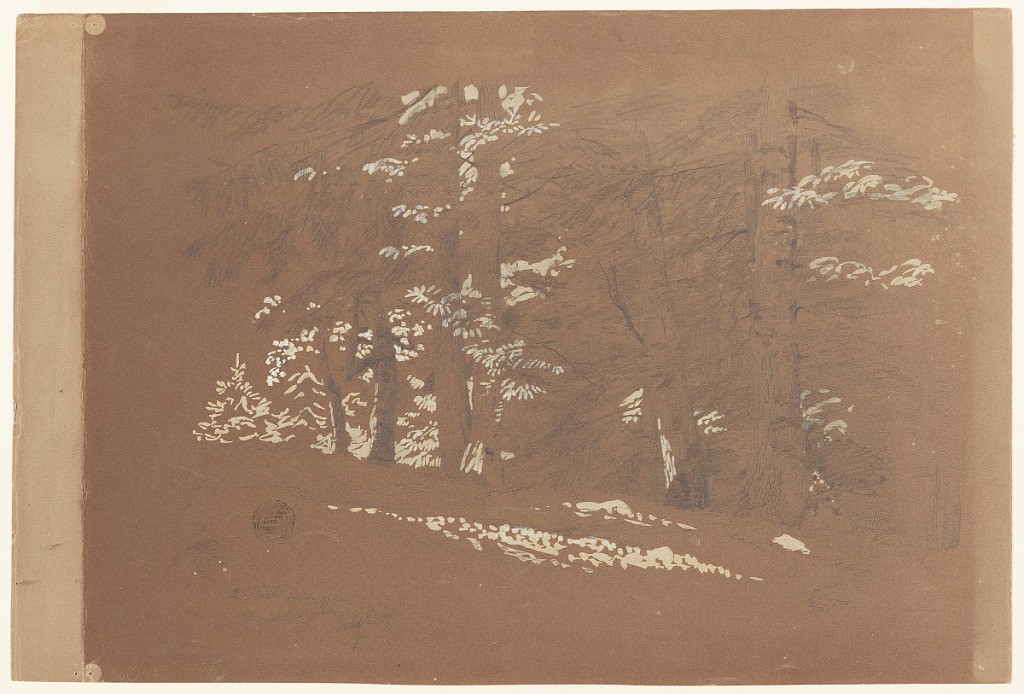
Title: Grove of Evergreens near Berchtesgaden, Bavaria (Germany)
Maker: Frederic Edwin Church, American, 1826–1900
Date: June - August 1868
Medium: Graphite and white gouache on brown wove paper
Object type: drawing
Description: Landscape and botanical sketch showing a view of at least seven evergreen trees grouped together on a hillside near Berchtesgaden, Bavaria, present-day Germany. In the foreground, the terrain gently descends to the right and hosts a group of conifer trees that dominate the composition. The many interweaving branches and trunks of the multiple trees intersect in such a way that creates a complex matrix. The tops of the trees are cut off and out of frame.